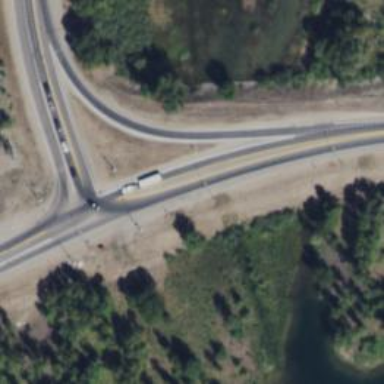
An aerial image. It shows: Secondary link road with asphalt surface.